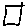
Label: square